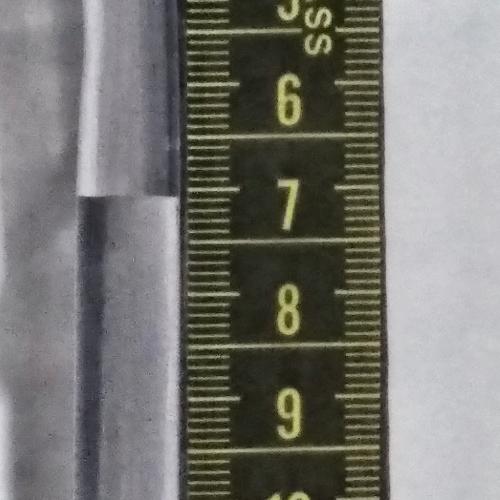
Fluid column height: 7.1 cm